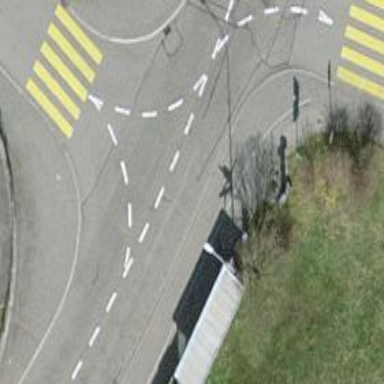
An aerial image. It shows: Public transport stop position.